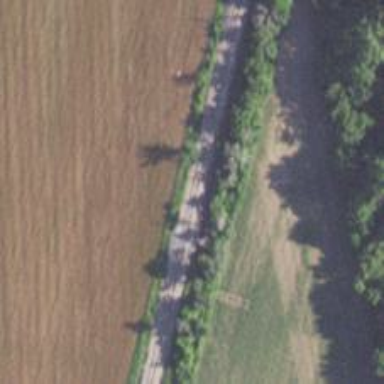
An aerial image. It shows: Railway track.